Interaction volume radius: 5 \u00c5
Interaction volume height: 15 \u00c5
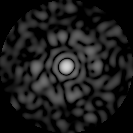
Disorder parameter: 0.7657